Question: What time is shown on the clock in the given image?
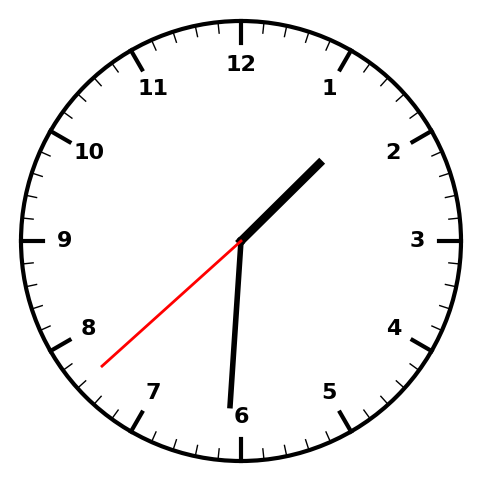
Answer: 01:30:38